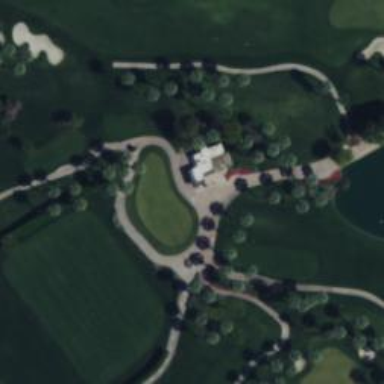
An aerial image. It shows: Service road designated as golf cart path.